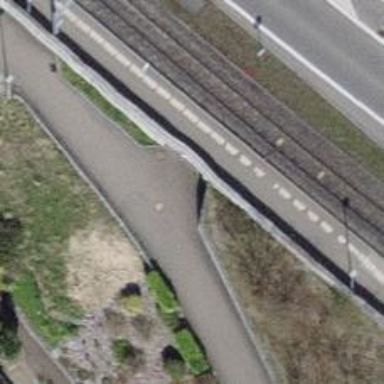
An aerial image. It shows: Footway passing through tunnel.